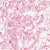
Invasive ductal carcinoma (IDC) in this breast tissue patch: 0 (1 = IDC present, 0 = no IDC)